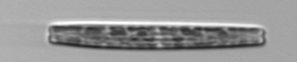
Label: pennate_Thalassionema